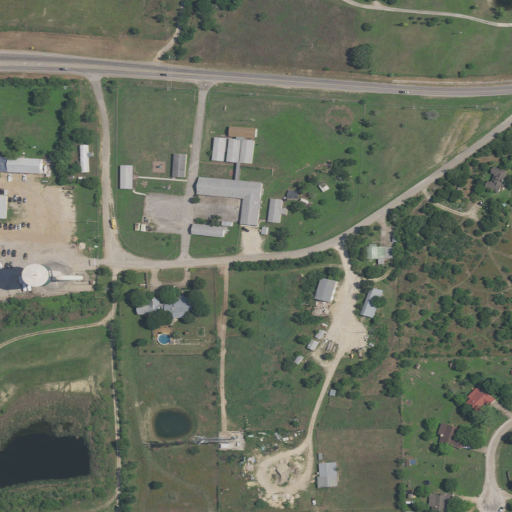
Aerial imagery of mountain in Texas named Carpenter Hills containing grassland, open development, low intensity development, medium intensity development, high intensity development, shrub, open water, and evergreen forest